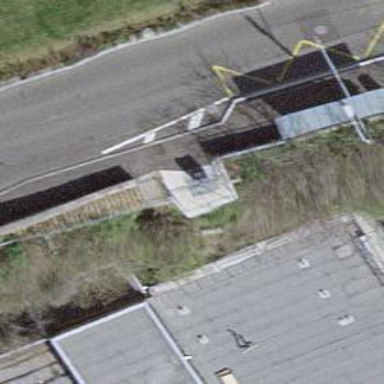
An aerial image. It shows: Road with steps.